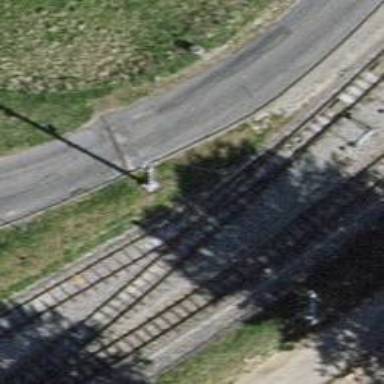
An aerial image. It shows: Narrow gauge railway siding with one track. The railway line is electrified with contact line.